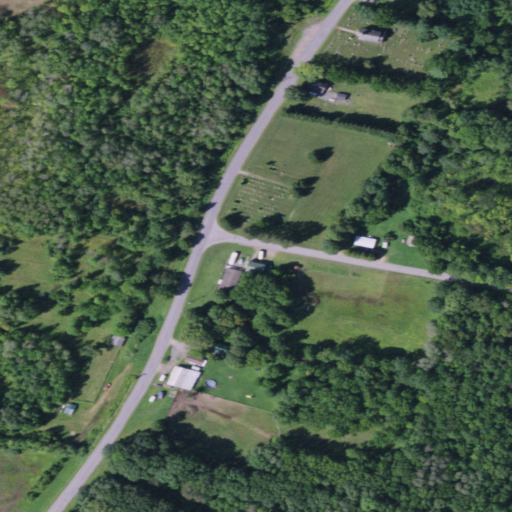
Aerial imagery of ridge(s) in New York named Irish Ridge containing deciduous forest, open development, pasture, shrub, mixed forest, low intensity development, woody wetlands, and medium intensity development